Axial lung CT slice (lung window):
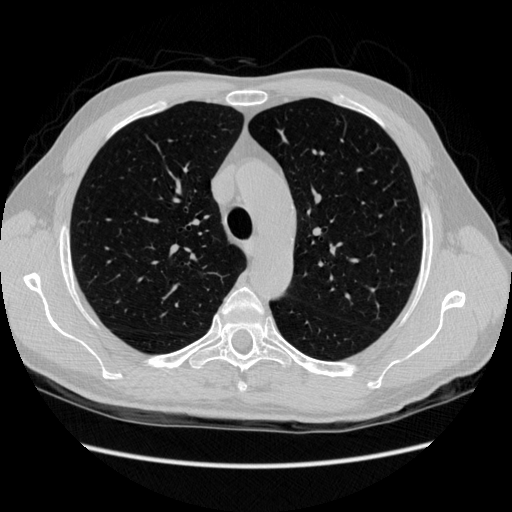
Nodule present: no